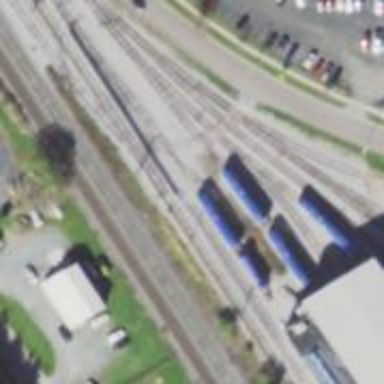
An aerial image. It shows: Railway spur service.